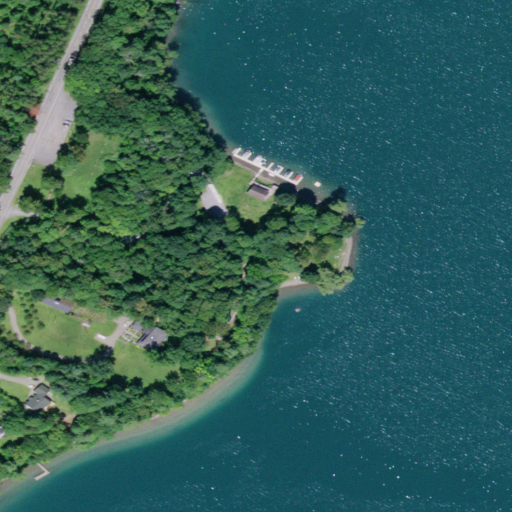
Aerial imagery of cape in New York named Fivemile Point containing open water, deciduous forest, open development, grassland, low intensity development, and medium intensity development